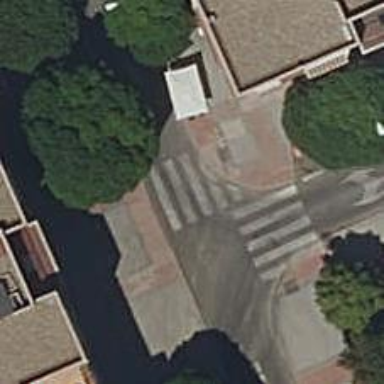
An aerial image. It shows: Zebra crossing on the road.